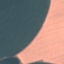
Land use / land cover class: AnnualCrop